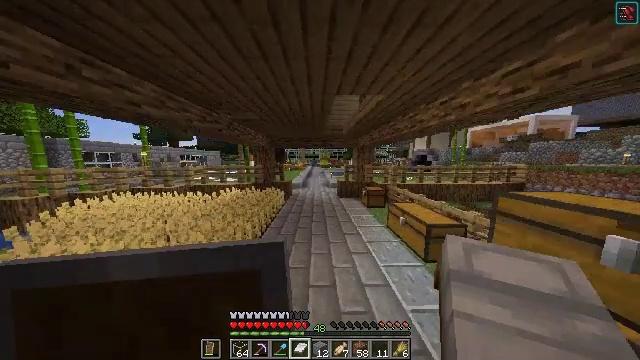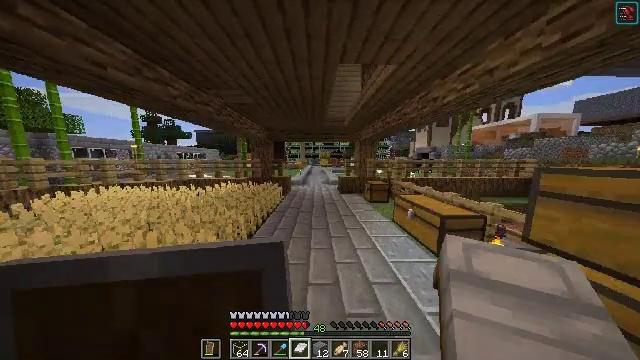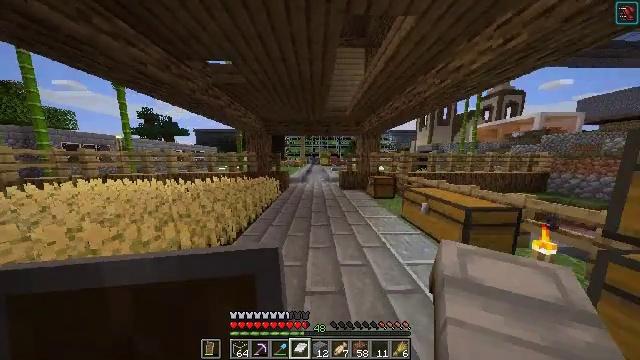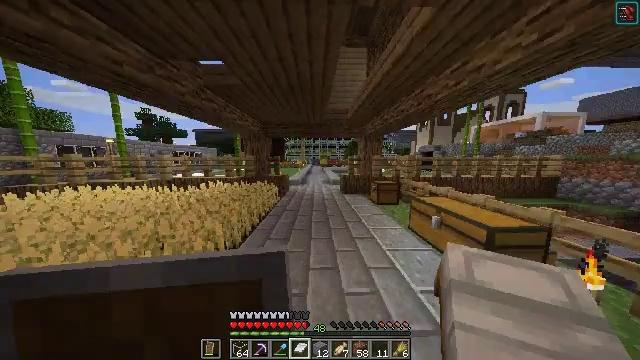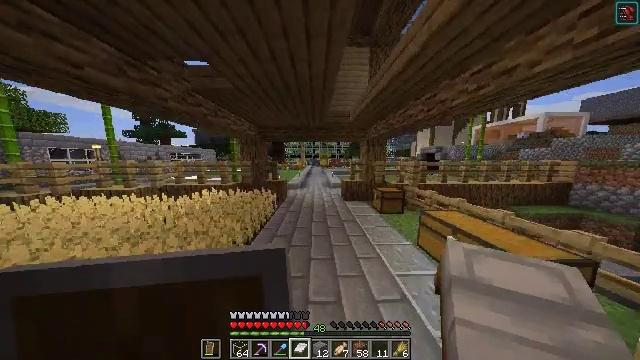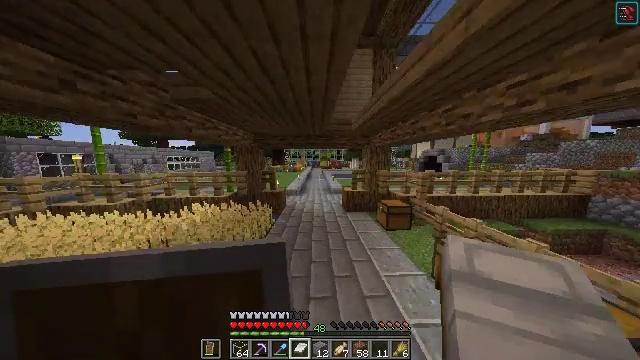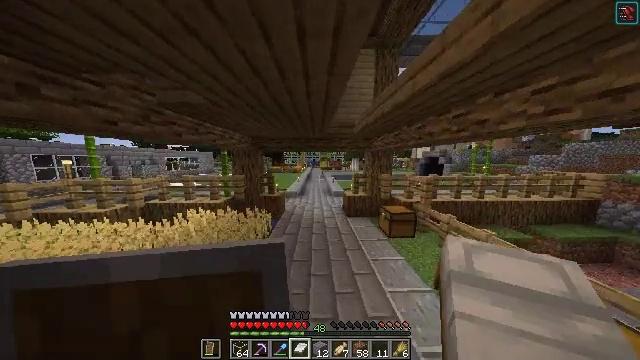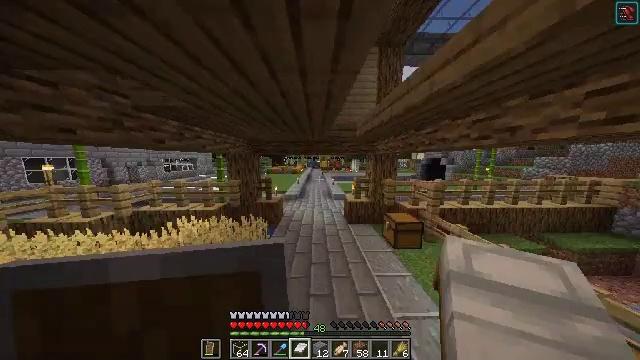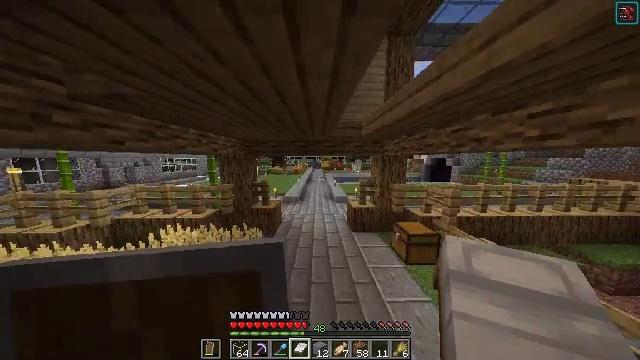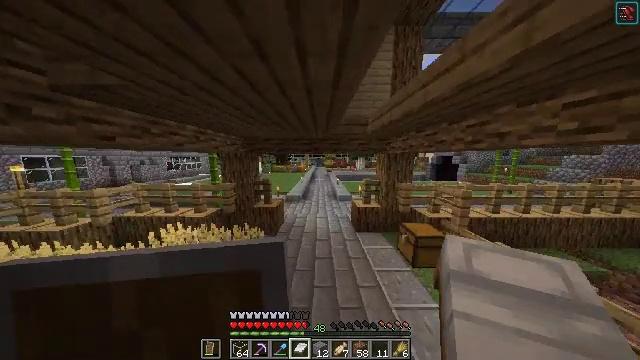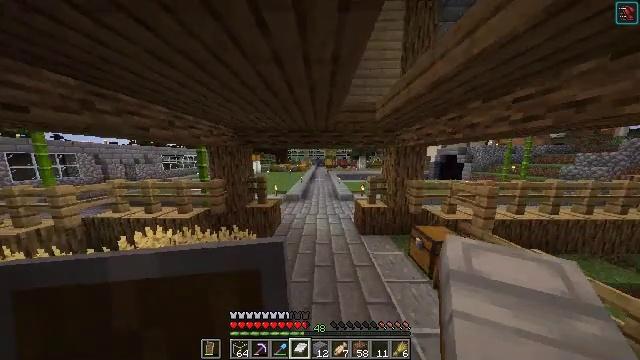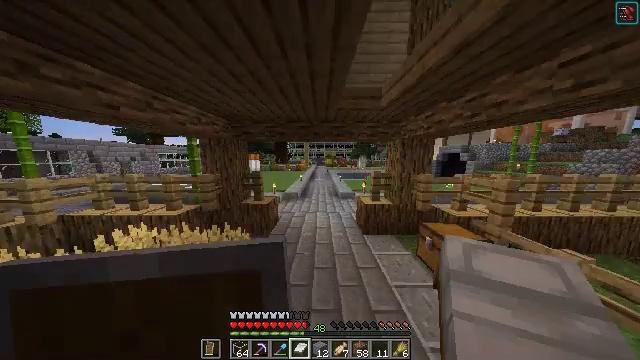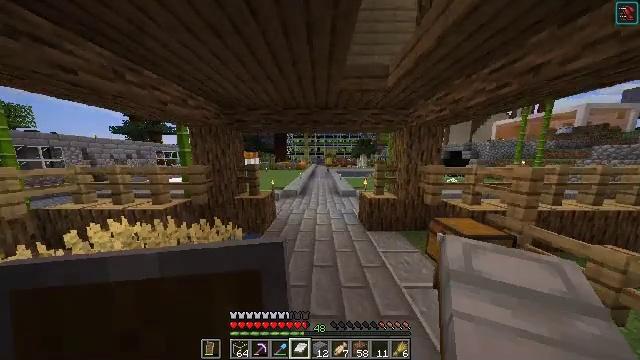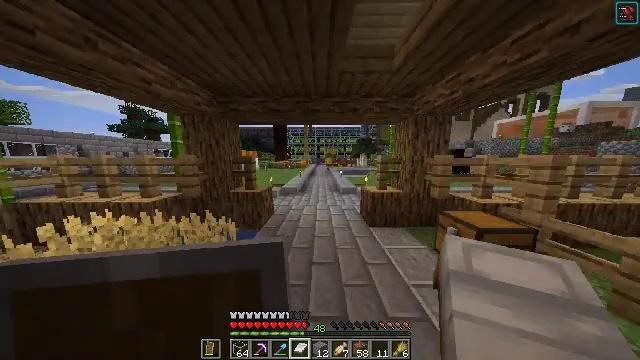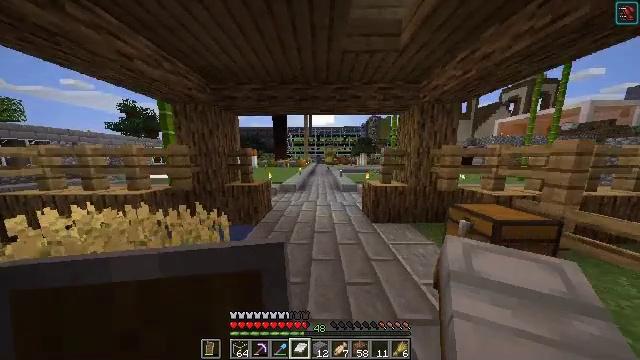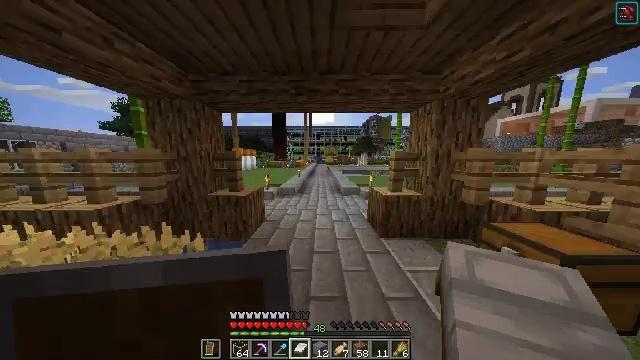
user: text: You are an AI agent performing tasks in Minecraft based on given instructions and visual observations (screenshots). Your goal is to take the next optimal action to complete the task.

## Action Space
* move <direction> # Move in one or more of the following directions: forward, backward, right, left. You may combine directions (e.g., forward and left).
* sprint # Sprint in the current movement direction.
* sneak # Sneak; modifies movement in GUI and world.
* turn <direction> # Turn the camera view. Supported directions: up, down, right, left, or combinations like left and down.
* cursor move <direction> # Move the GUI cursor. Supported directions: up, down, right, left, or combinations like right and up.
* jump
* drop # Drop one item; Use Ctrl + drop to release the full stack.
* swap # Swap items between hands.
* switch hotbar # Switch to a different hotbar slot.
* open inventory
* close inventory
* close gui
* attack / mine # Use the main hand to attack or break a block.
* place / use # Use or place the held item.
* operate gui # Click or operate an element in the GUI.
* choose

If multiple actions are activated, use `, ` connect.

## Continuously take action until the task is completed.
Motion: motion action
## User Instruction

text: Create white stained glass by mixing white dye with glass blocks.
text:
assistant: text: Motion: move forward, jump
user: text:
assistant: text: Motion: move forward, jump
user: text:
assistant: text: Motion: move forward, jump
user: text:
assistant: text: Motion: move forward, jump
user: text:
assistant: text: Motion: move forward, jump
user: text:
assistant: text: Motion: move forward, jump
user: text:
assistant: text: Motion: move forward, jump
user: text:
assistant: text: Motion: move forward, jump
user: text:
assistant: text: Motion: move forward, turn left, jump
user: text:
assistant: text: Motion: move forward, jump
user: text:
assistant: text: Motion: move forward, jump
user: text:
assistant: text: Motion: move forward, jump
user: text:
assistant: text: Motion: move forward, jump
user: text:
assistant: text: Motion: move forward, jump
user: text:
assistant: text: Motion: move forward, jump
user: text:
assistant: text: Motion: move forward, jump
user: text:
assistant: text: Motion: move forward, jump
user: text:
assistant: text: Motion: move forward, jump
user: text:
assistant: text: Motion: move forward, jump
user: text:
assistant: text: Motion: move forward, jump
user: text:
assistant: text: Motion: move forward, jump
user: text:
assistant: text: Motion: move forward, jump
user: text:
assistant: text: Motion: move forward, jump
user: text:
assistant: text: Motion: move forward, jump
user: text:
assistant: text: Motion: move forward, jump
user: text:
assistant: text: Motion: move forward, jump
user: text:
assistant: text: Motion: move forward, jump
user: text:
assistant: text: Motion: move forward, jump
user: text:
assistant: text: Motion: move forward, jump
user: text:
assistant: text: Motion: move forward, jump